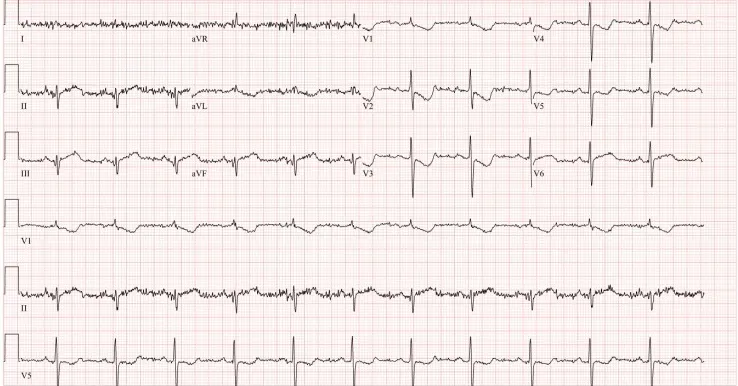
Electrocardiogram on admission. Deep T wave inversions in the precordial leads V1 to V5 without reciprocal ST changes.
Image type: electrography (ekg)